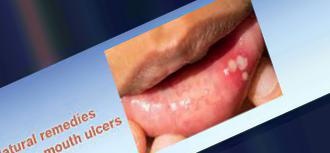
Condition: Mouth Ulcer